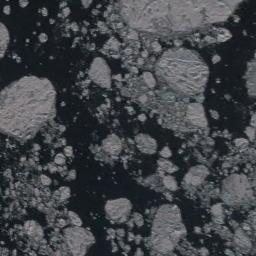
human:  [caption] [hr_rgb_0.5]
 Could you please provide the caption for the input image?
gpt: There are sea ice of different shapes and sizes .

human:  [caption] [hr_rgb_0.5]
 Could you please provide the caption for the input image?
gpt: Many large and small pieces of ice are connected into a loose large piece floating on the blue sea .

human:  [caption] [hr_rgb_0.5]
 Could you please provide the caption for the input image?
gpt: There is a big ice and many small ice on the deep green sea .

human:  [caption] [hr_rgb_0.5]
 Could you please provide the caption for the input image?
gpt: A lot of sea ice of different sizes floats in the deep blue sea .

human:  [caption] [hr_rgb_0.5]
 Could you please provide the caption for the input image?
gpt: There are sea ice linked into sheets .